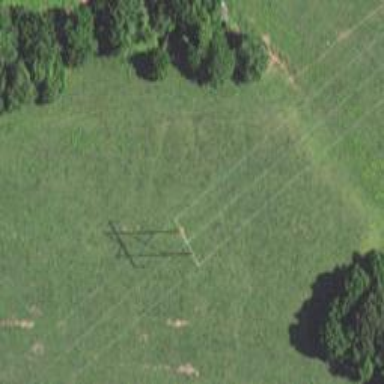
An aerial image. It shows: Power tower.